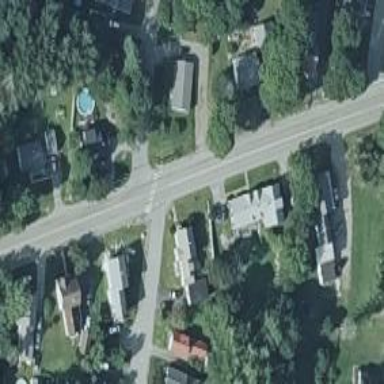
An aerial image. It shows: Marked crossing on footway.